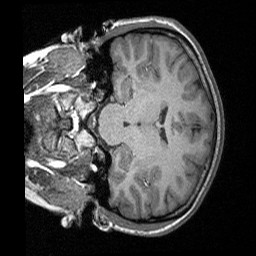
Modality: T1w
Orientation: coronal
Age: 19
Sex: female
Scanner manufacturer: siemens
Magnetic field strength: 3 T
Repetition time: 1.64 s
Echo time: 0.00234 s